RGB frame:
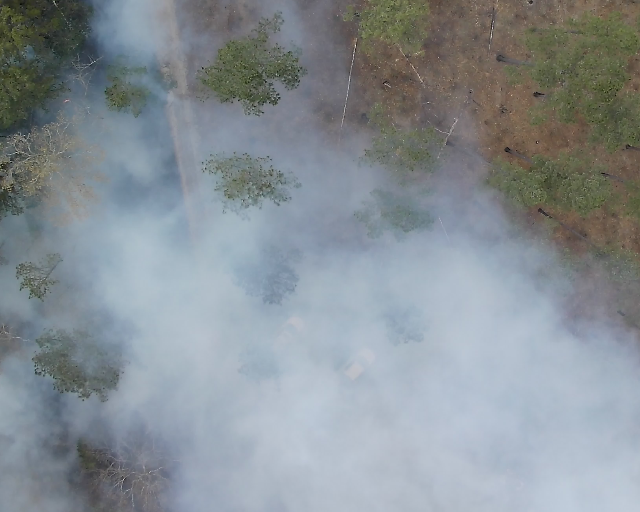
Thermal frame:
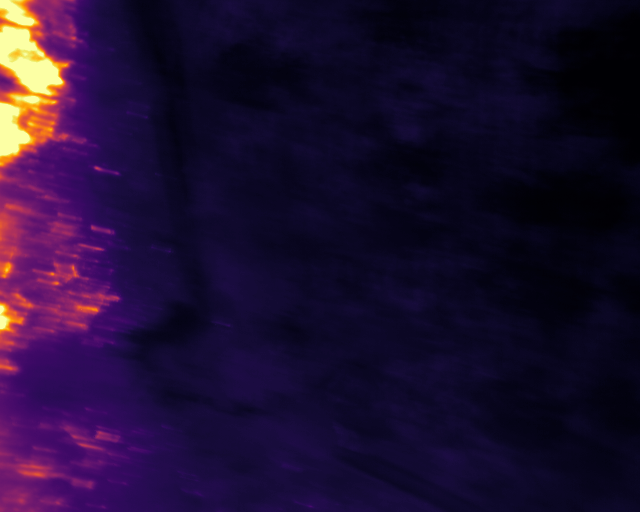
Captured: 2026-02-26 03:05:58
Pixels at or above 80 °C: 10352 (fraction of frame: 0.03159)